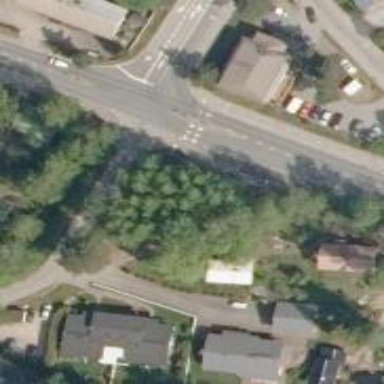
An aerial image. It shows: Asphalt cycleway track.